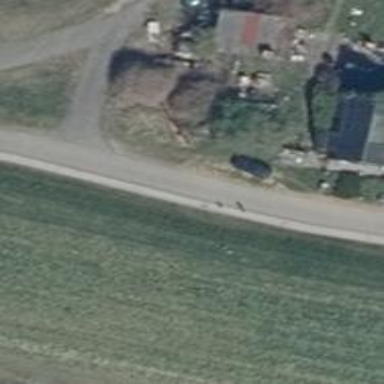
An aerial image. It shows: Unclassified road with asphalt surface.